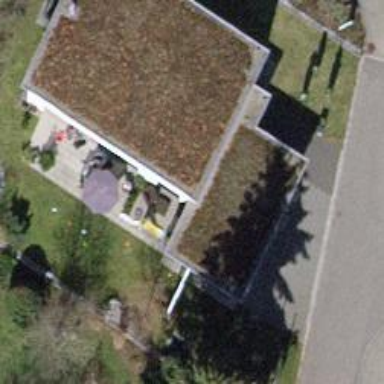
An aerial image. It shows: Detached building with flat roof.